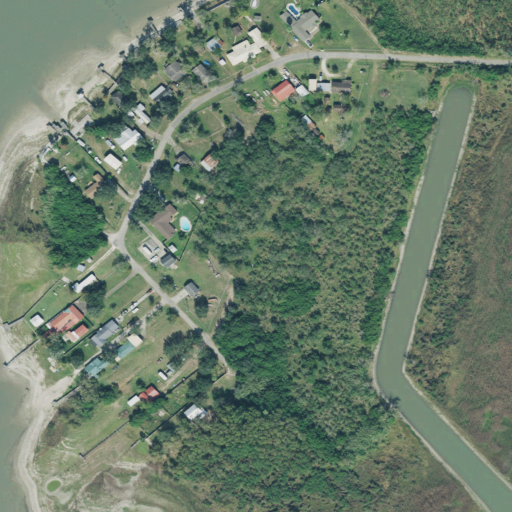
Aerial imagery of island in Texas named Mesquite Island containing herbaceous wetlands, open water, low intensity development, open development, deciduous forest, mixed forest, shrub, woody wetlands, grassland, and medium intensity development